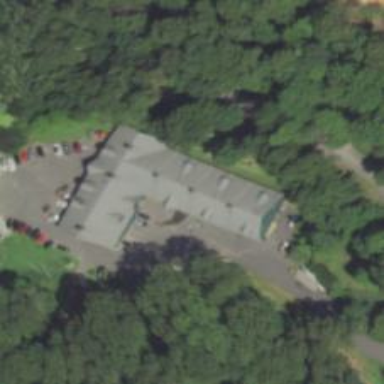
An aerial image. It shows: Service building.